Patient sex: M
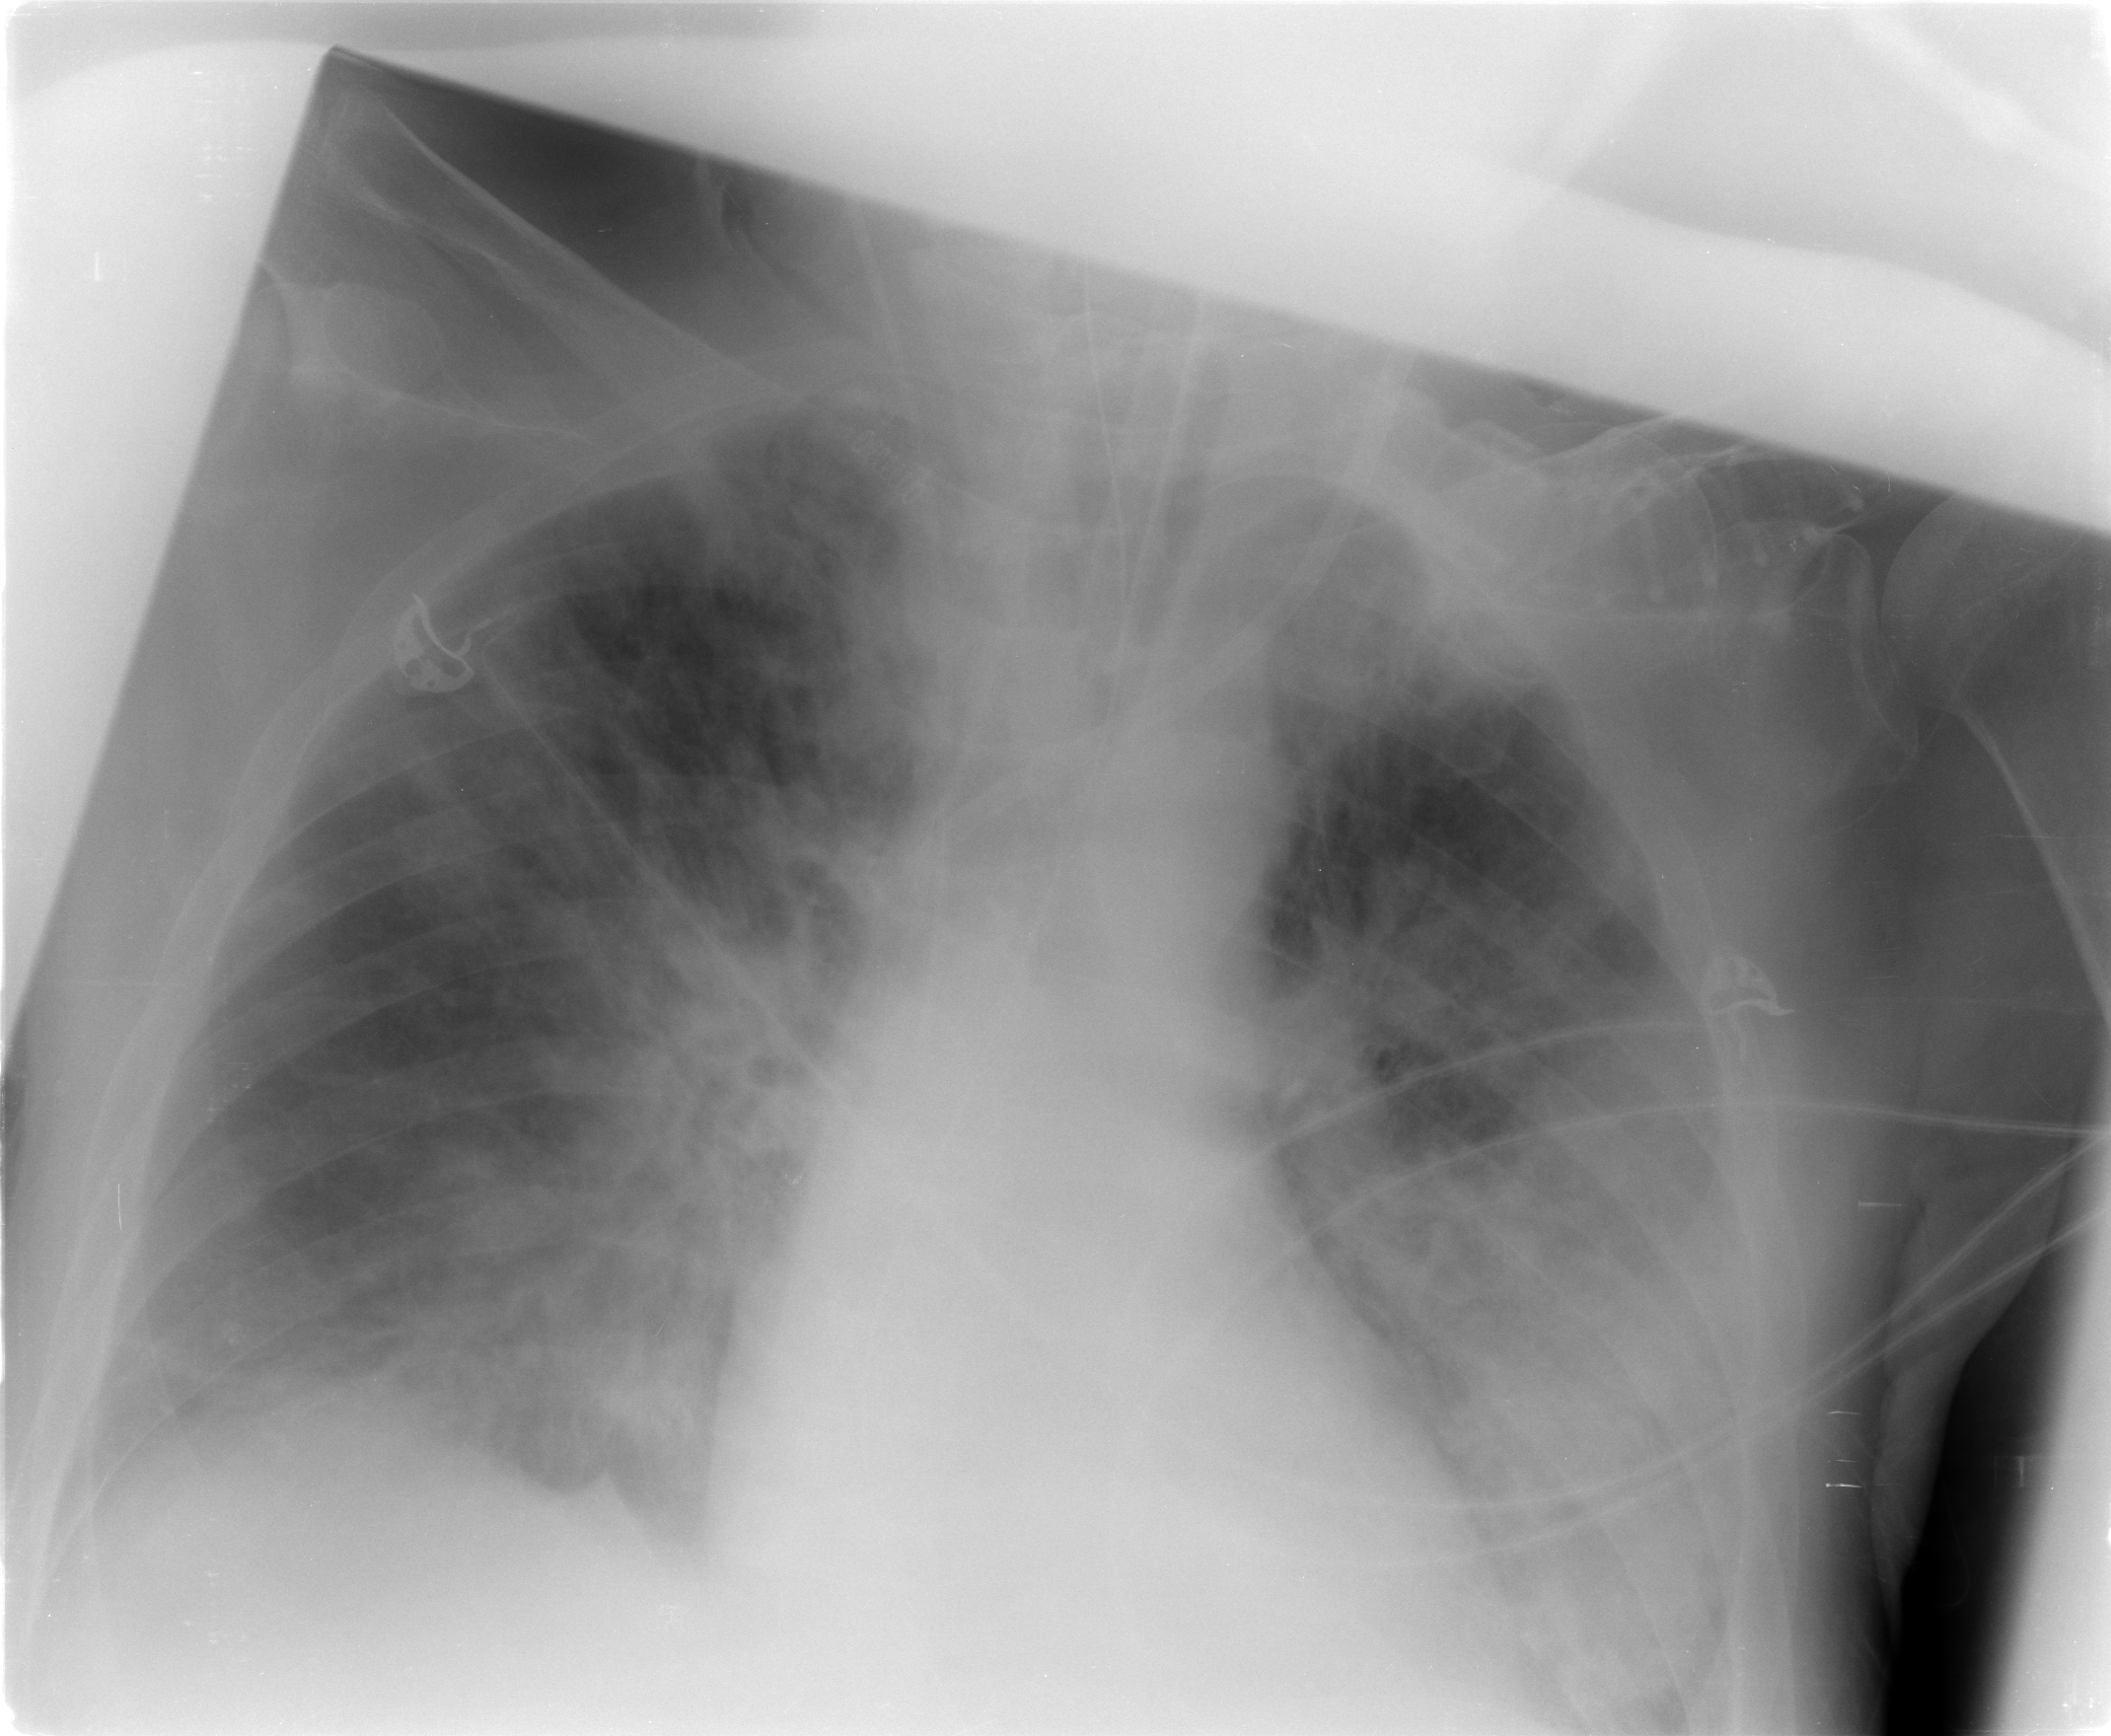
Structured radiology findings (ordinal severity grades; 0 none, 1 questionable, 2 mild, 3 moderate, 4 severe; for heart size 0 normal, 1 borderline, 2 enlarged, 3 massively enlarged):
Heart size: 1
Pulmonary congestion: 1
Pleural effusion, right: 1
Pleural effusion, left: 1
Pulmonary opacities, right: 3
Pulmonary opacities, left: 3
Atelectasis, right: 2
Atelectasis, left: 2